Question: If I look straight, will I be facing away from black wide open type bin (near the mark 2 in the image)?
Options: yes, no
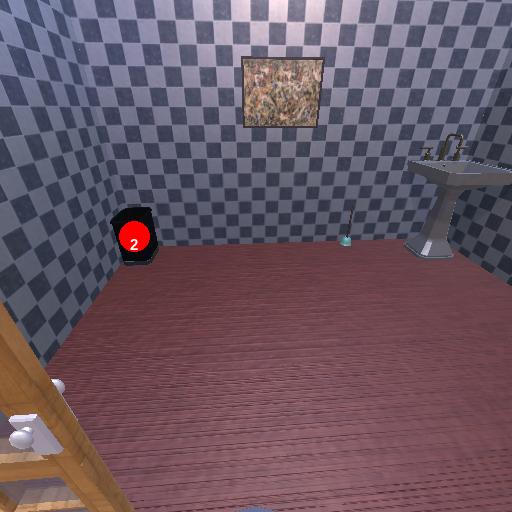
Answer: yes